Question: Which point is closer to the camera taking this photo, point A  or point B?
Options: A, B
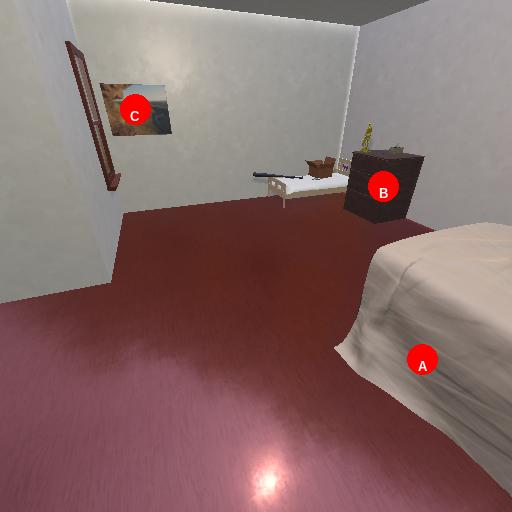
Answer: A